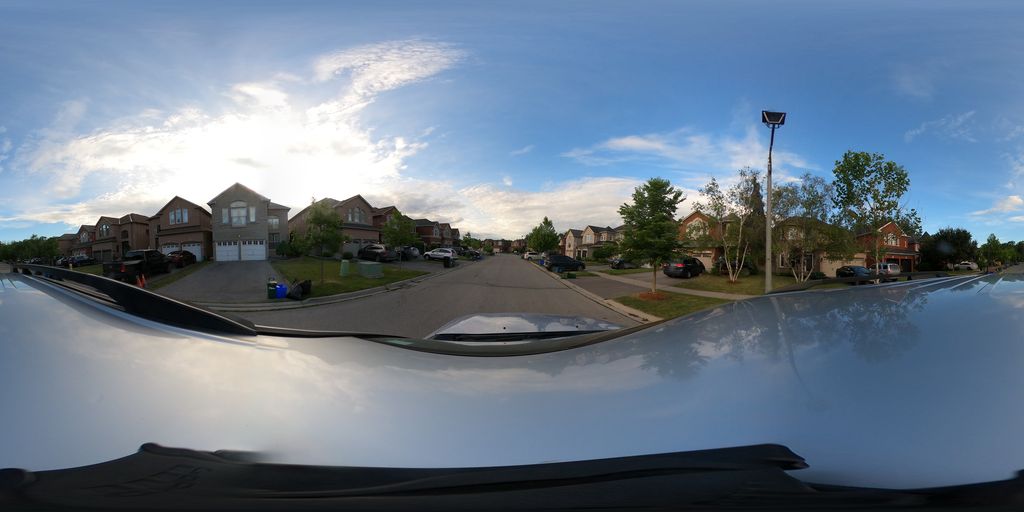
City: toronto